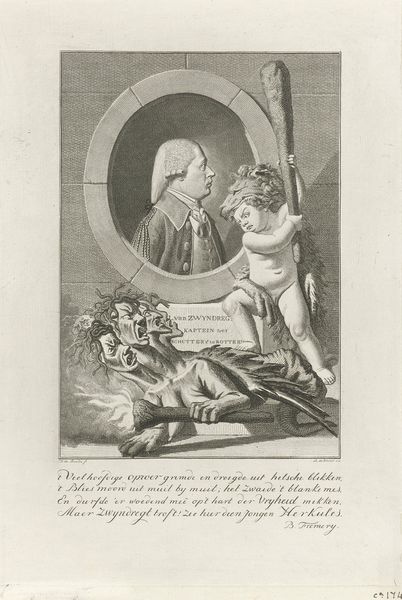
Titel: Portret van L. van Zwijndregt
Künstler: Theodorus de Roode
Standort: Amsterdam
Institution: Rijksmuseum
Schlagwörter: feuer, flügel, kampf, kopf, mann, nackt, weiß, holz, köpfe, schwarz, wand, bild, bildnis, portrait, gewand, kind, oval, putte, putto, perücke, nabel, fugen, teufel, keule, schlagen, fackel, ungeheuer, drache, monster, pranke, dreikopf, vierköpfig, rachegöttin